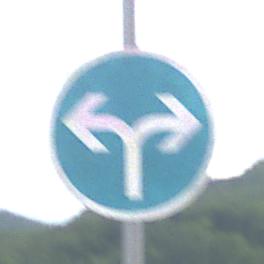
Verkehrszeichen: VorgeschriebeneFahrtrichtungRechtsOderLinks
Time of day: Midday
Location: Outdoor (RoadRail)
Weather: PartlyCloudy
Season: NotSpecified
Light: Natural